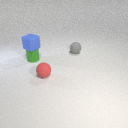
small gray rubber sphere to the right of small red rubber sphere